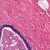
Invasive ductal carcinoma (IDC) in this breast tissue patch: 0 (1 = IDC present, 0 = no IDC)